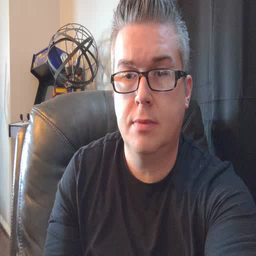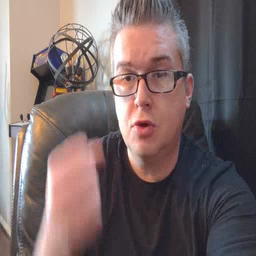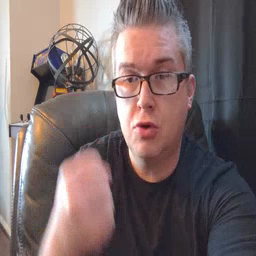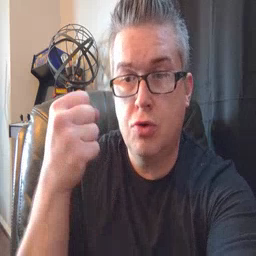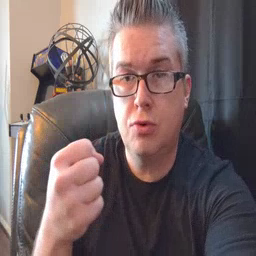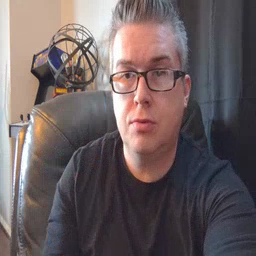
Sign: car